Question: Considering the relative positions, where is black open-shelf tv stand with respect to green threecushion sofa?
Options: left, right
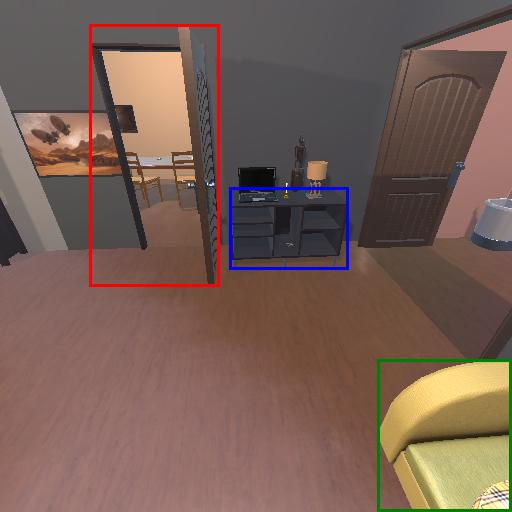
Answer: left